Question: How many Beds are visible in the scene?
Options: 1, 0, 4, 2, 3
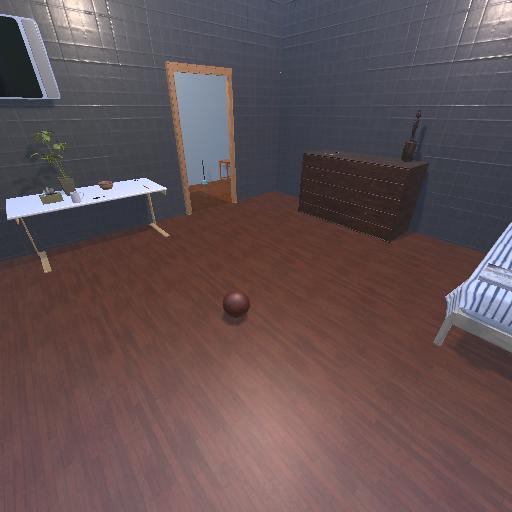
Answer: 1